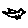
Label: bird